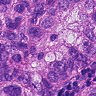
Metastatic tissue present: yes